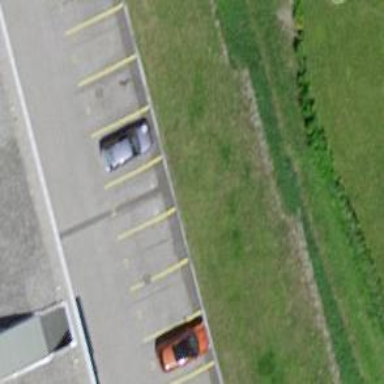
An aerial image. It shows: Group of garages.